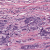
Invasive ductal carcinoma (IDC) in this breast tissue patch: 1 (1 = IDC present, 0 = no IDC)